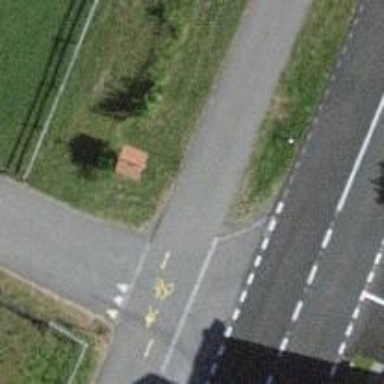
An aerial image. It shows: Asphalt cycleway alongside abandoned railway.